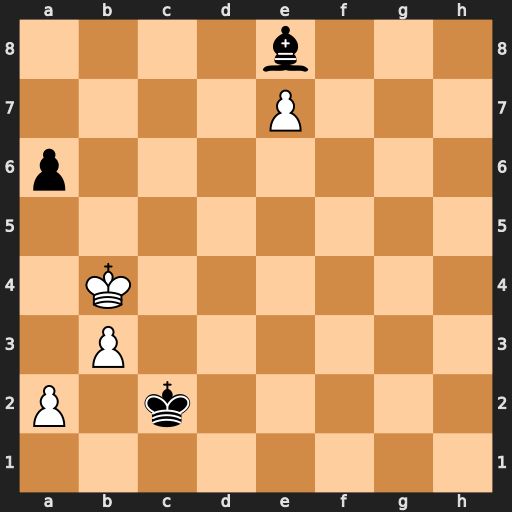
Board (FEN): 4b3/4P3/p7/8/1K6/1P6/P1k5/8
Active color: w
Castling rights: -
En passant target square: -
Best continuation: Ka5 Kc3 Kxa6